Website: macys
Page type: delivery-shipping
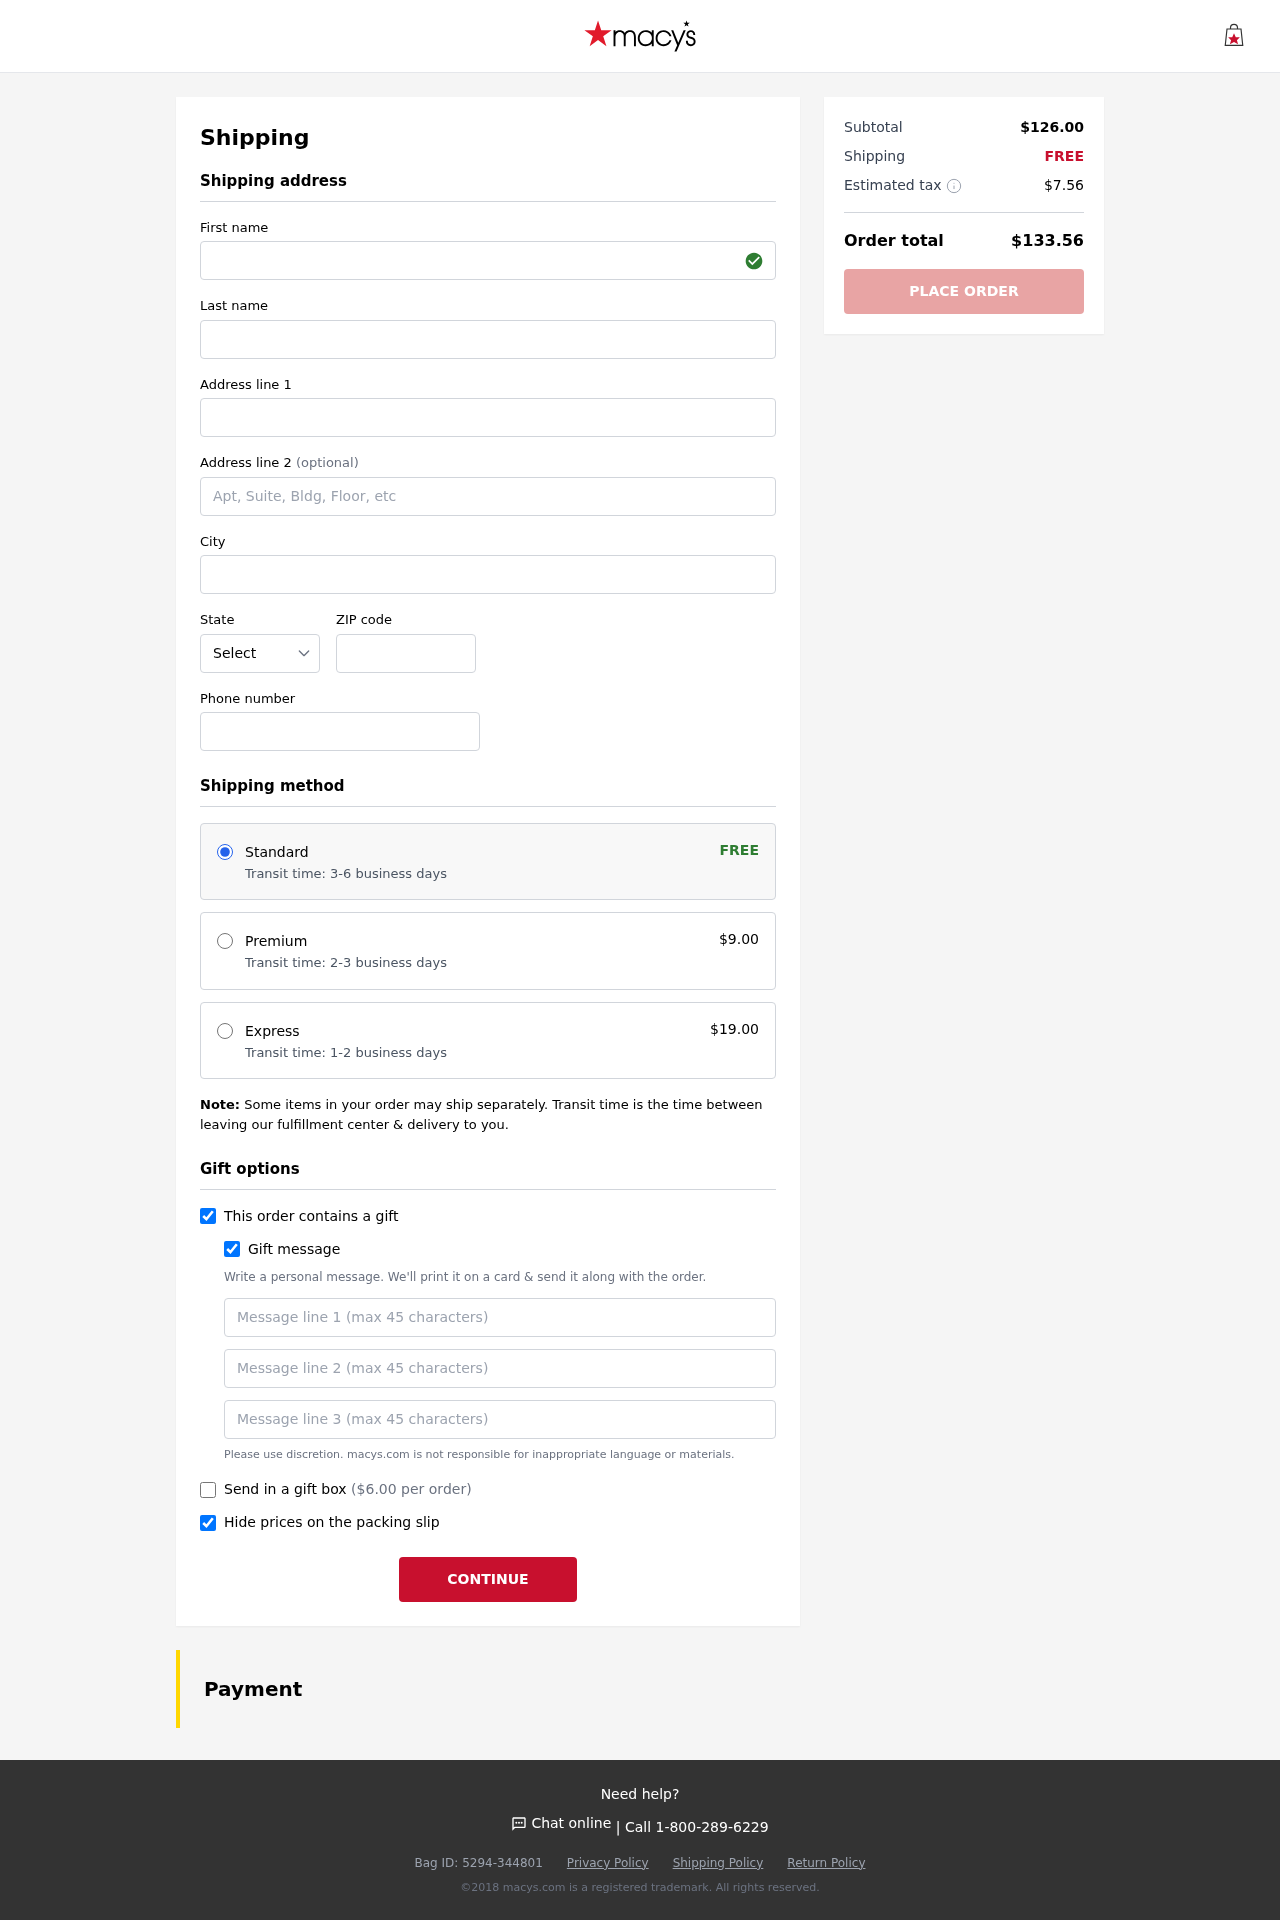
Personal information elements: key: PII_STATE_ABBR
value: MH
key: PII_FIRSTNAME
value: Ricky
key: PII_LASTNAME
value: Edwards
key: PII_STREET
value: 121 Lacey Forge Apt. 028
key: PII_STREET2
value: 7836 Sally Locks Apt. 394
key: PII_CITY
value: Peckmouth
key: PII_POSTCODE
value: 72486
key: PII_PHONE
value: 9976739835
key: PII_GIFT_MESSAGE
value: Hey Brian, I saw these running shoes and immediately thought of you—perfect for your next marathon! Hope they give you that extra boost on the track. Enjoy! Ricky
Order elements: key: ORDER_SHIPPING_STANDARD
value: Transit time: 3-6 business days
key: ORDER_SHIPPING_COST
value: FREE
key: ORDER_SHIPPING_PREMIUM
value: Transit time: 2-3 business days
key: ORDER_SHIPPING_PREMIUM_PRICE
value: $9.00
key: ORDER_SHIPPING_EXPRESS
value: Transit time: 1-2 business days
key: ORDER_SHIPPING_EXPRESS_PRICE
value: $19.00
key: ORDER_GIFT_BOX_PRICE
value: ($6.00 per order)
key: ORDER_SUBTOTAL
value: $126.00
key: ORDER_SHIPPING_COST2
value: FREE
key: ORDER_TAX
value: $7.56
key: ORDER_TOTAL
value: $133.56